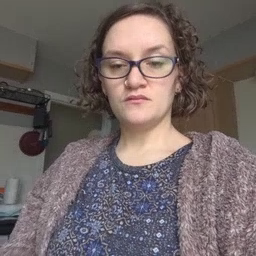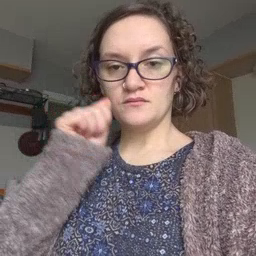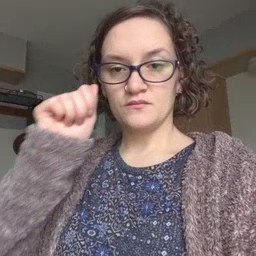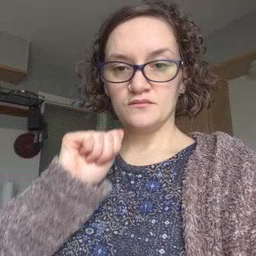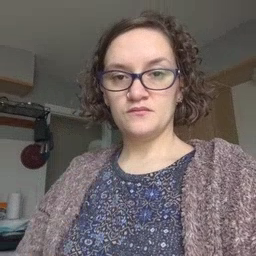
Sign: aunt